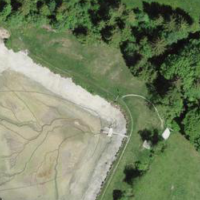
EUNIS habitat code: 44
Species observed at this site:
Aruncus dioicus